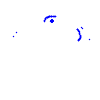
Particle: proton